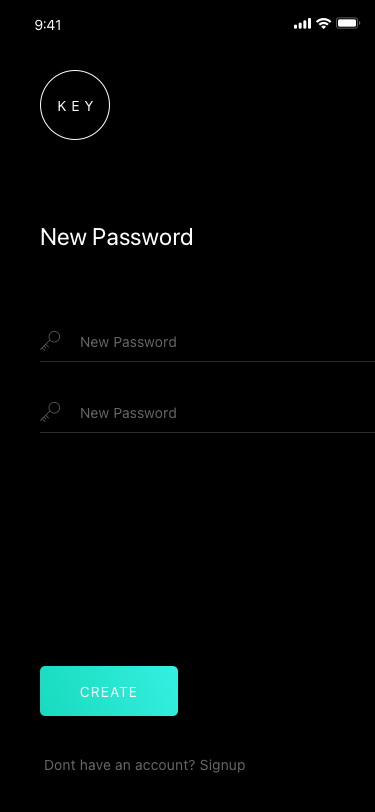
Text in this UI design:
Dont have an account? Signup
New Password
KEY
New Password
New Password